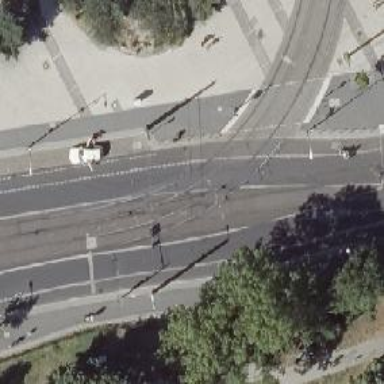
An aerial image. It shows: Railway crossing.